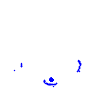
Particle: electron